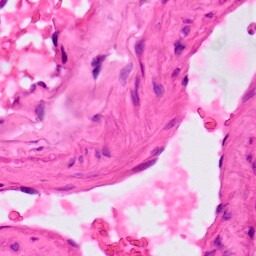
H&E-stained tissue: Lung